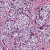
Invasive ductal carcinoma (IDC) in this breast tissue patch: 1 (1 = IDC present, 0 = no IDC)